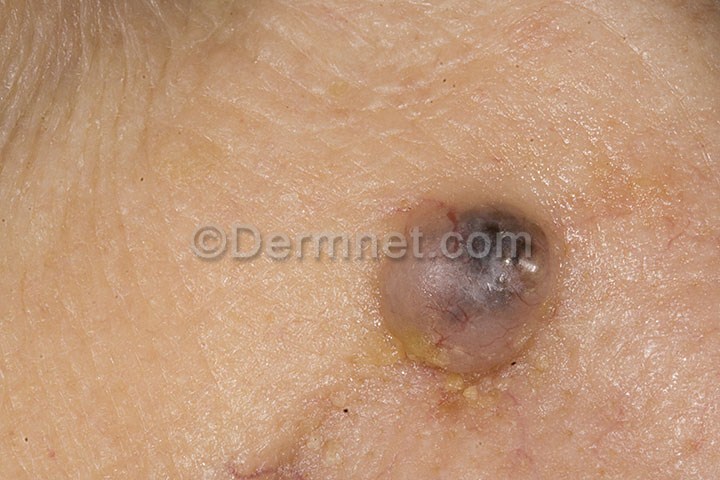
Disease: Actinic Keratosis Basal Cell Carcinoma and other Malignant Lesions